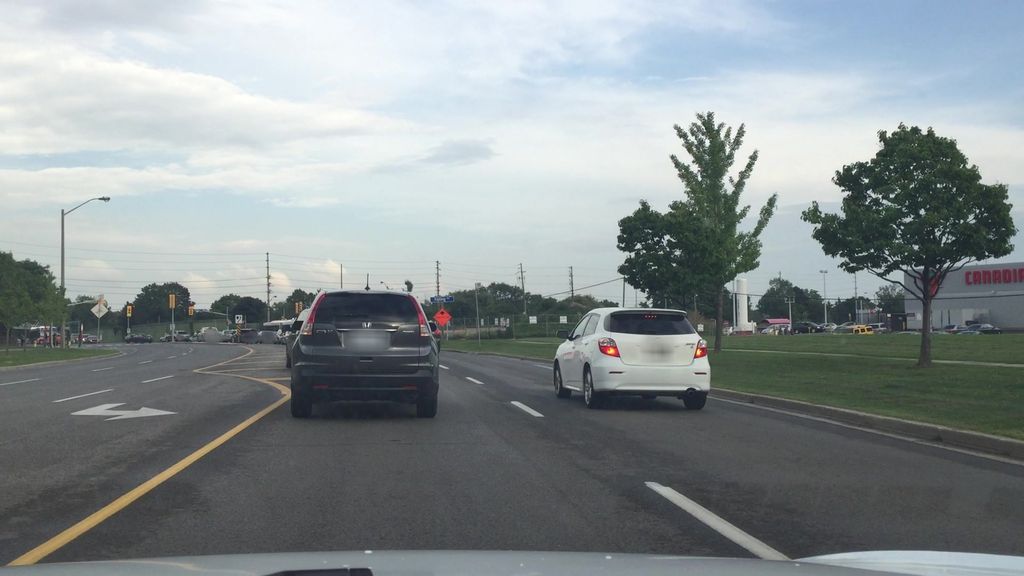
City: toronto